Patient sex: M
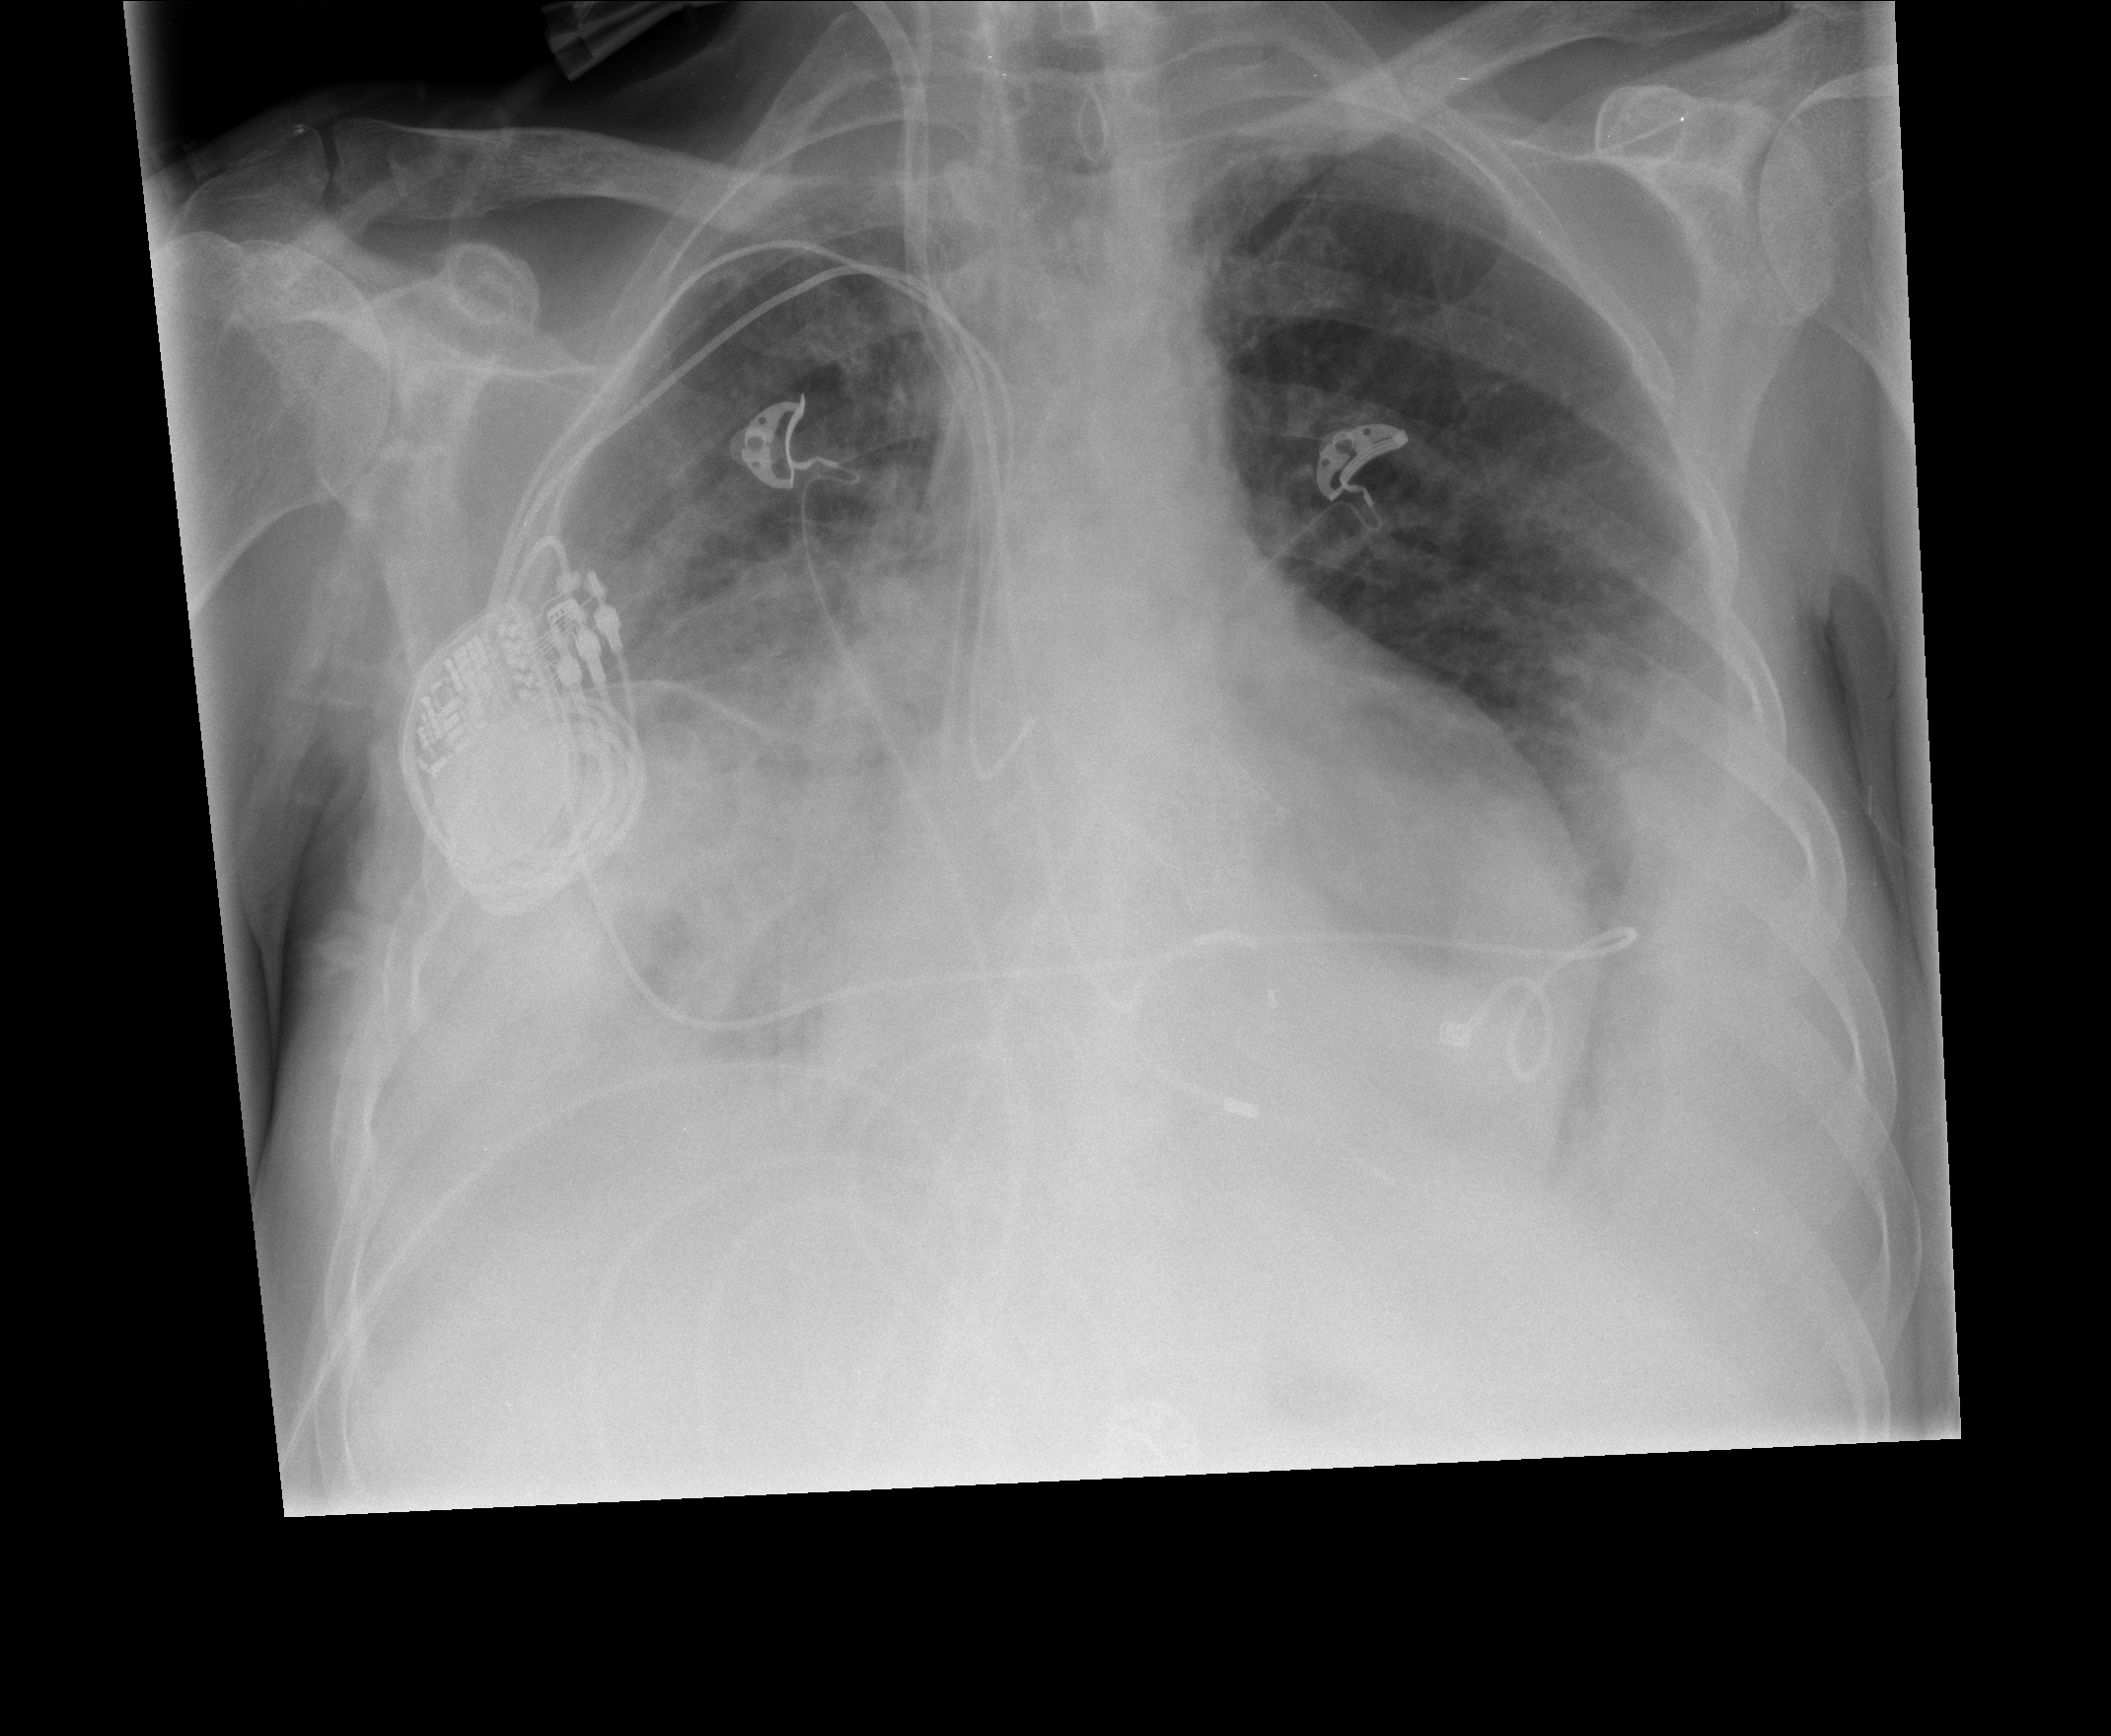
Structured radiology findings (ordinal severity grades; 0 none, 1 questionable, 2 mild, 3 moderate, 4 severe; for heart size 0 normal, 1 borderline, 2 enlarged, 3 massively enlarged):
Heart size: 2
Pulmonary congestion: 2
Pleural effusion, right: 3
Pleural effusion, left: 2
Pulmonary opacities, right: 3
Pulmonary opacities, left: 2
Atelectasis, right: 3
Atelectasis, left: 2